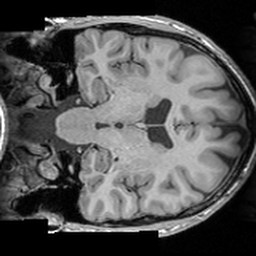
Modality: T1w
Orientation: coronal
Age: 27
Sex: male
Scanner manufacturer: siemens
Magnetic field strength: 3 T
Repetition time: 1.63 s
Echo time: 0.00311 s